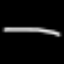
Label: hourglass